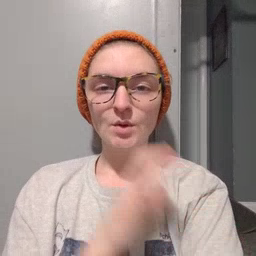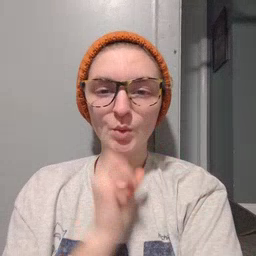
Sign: old